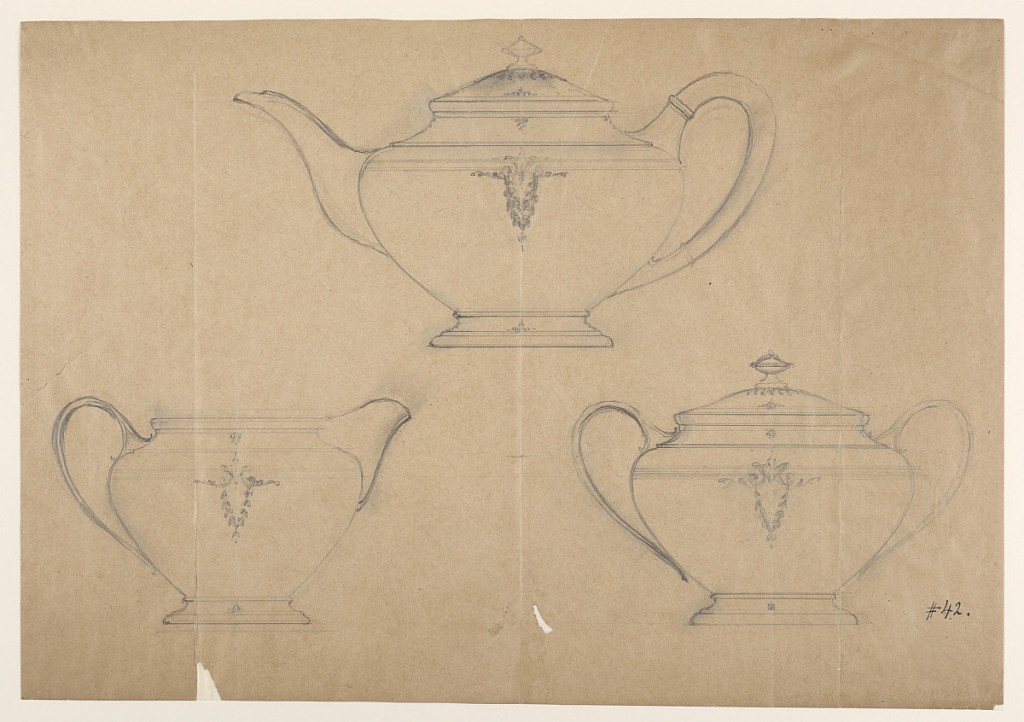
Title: Drawing
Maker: George E Germer, 1868 – 1936
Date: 1910–1915
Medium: Pencil. Brown paper
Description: Each shows the teapot with the handle at right, on top, the cream pot with the
handle at left, bottom left, the two-handled and covered sugar bowl, bottom
right. The handles of the cream pots and augar bowls are forked on top.
Reverse: blackened for tracing. More richly decorated ,·with mouldings and yegetable motif. "42" aaA.